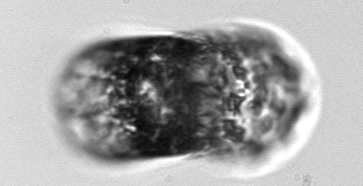
Label: Guinardia_flaccida